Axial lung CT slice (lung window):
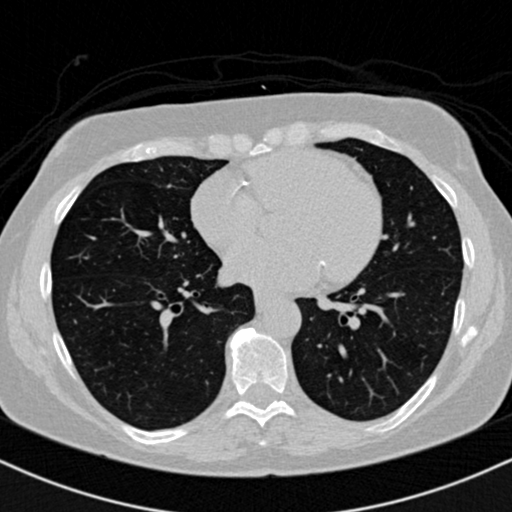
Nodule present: no